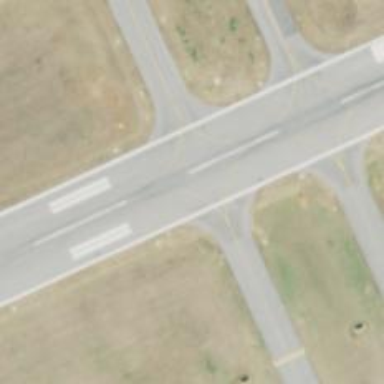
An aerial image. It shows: Image of taxiway at airport.